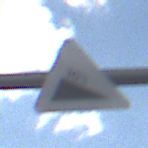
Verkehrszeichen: Gefaelle10
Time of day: Midday
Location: Outdoor (Nature)
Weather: PartlyCloudy
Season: NotSpecified
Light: Natural